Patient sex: F
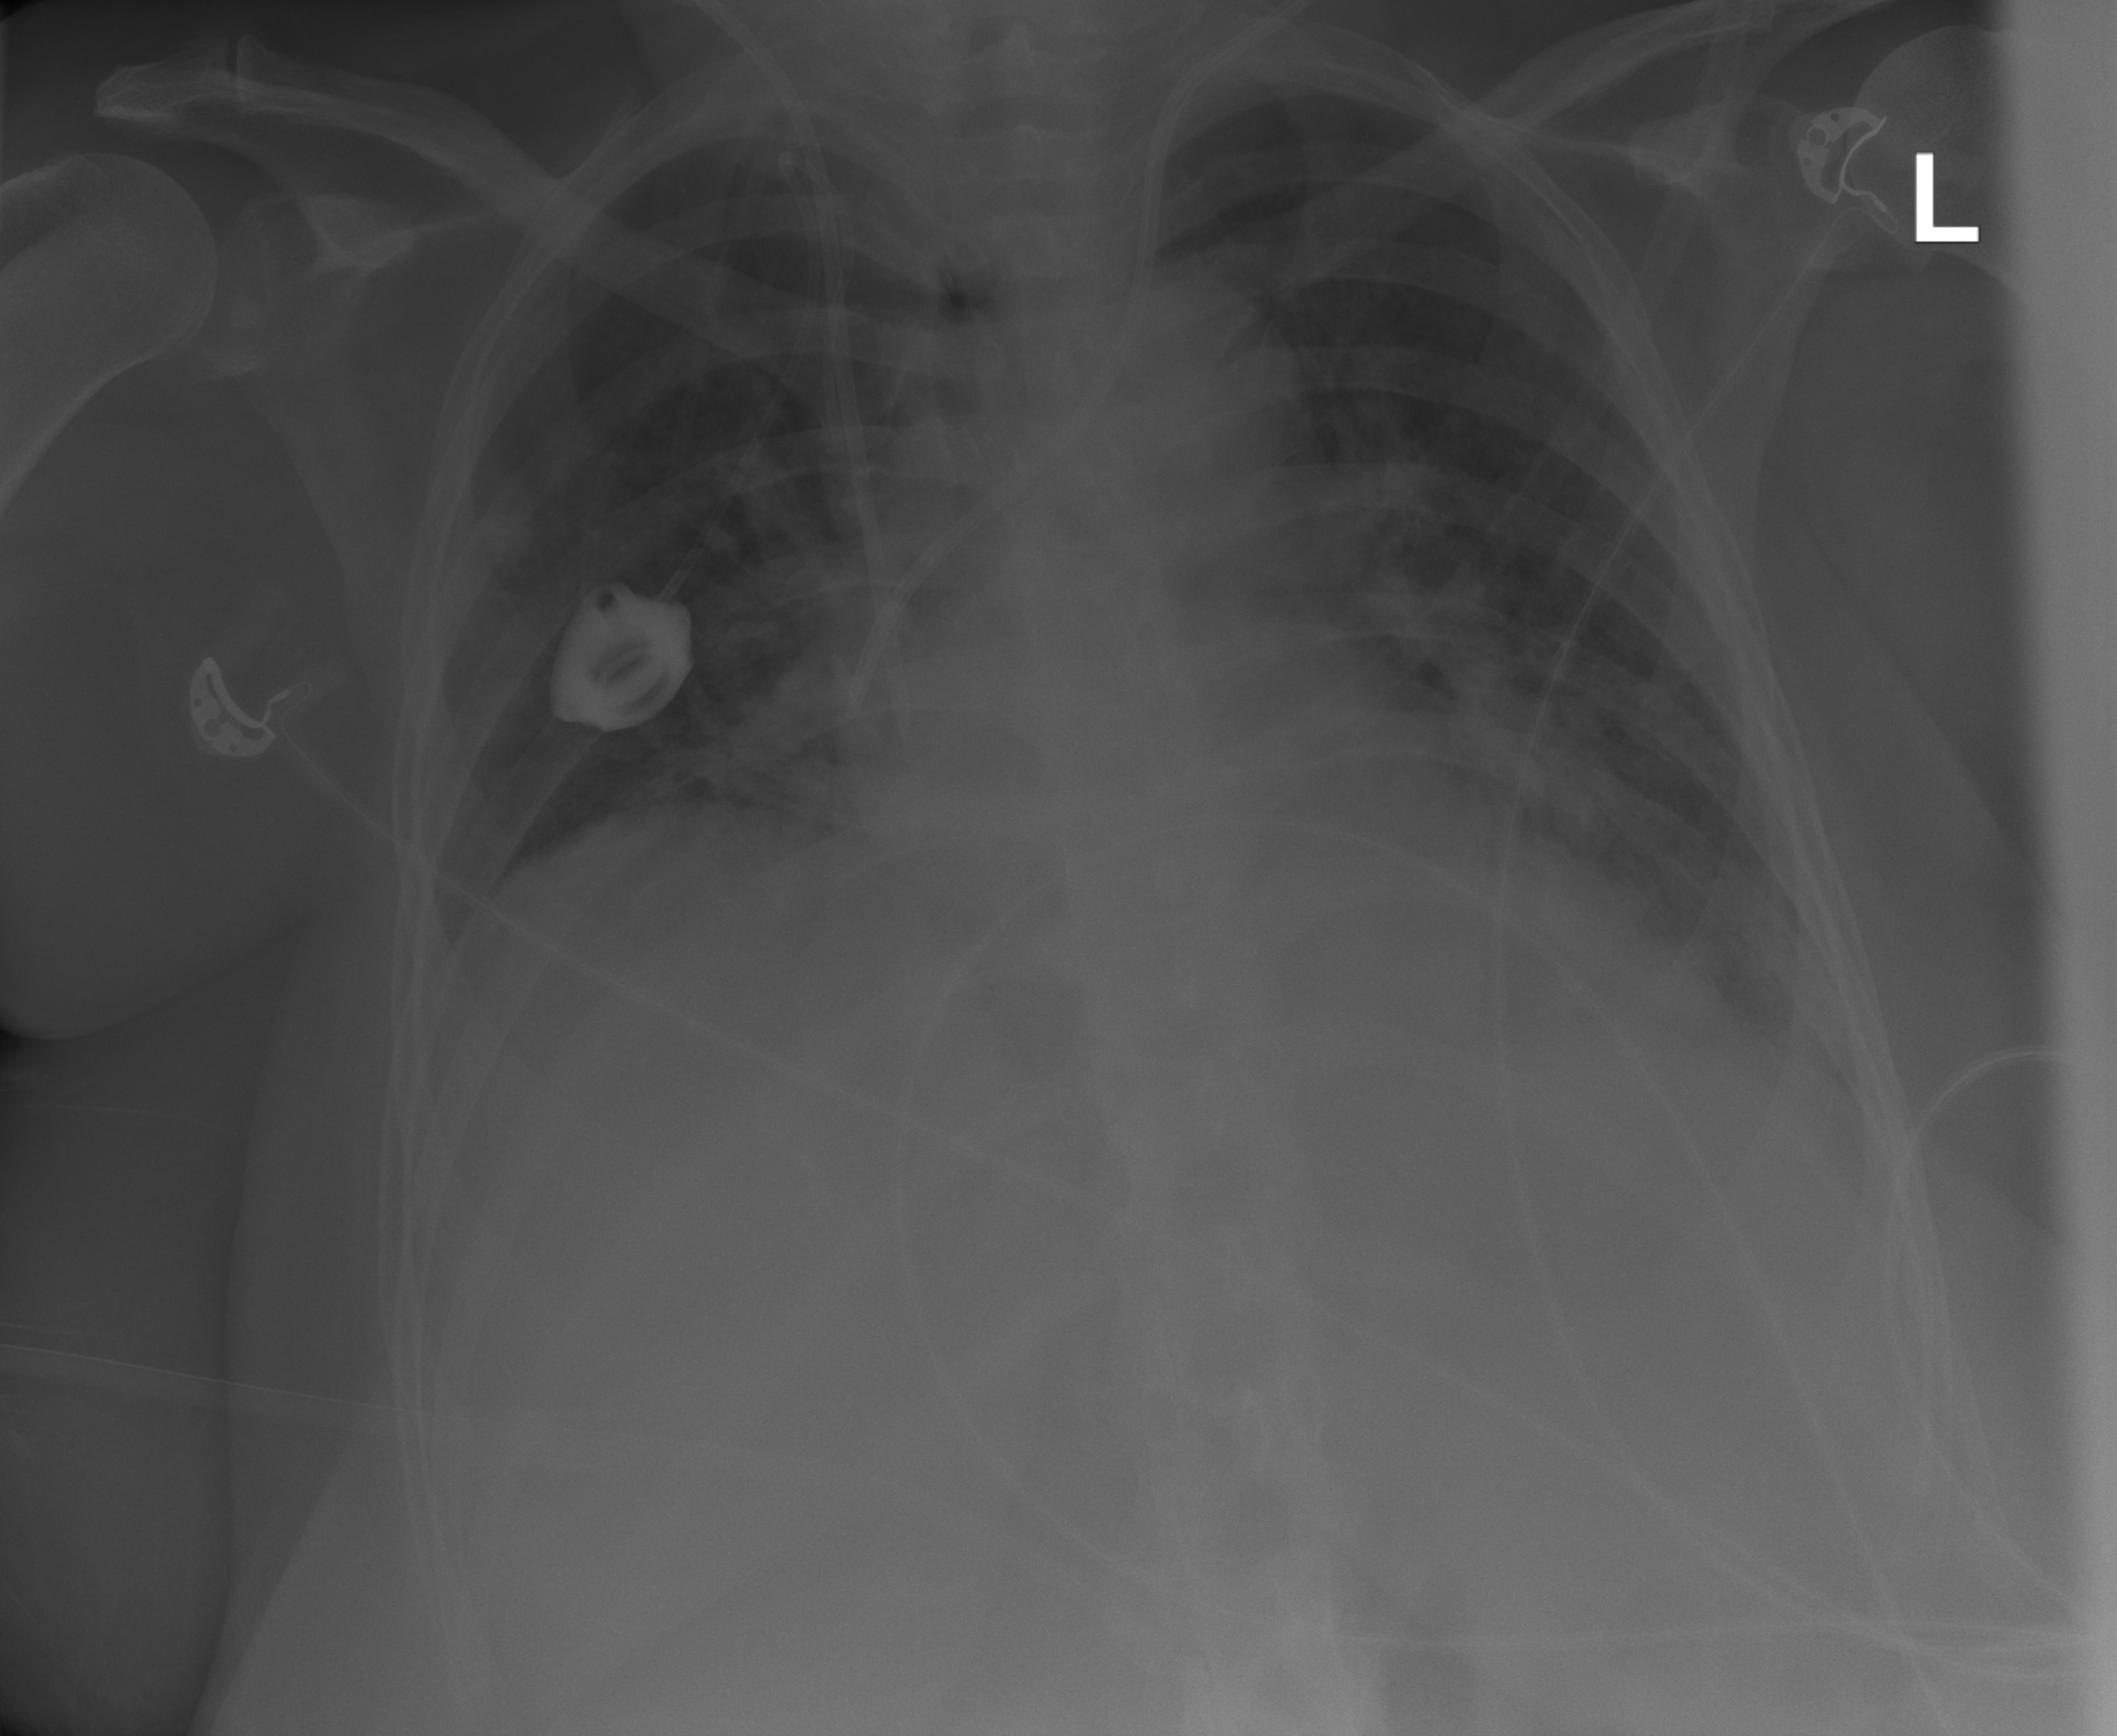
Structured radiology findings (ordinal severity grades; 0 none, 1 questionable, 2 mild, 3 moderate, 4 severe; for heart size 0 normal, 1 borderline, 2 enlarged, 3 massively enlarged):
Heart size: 2
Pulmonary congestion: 2
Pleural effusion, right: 0
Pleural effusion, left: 0
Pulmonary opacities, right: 0
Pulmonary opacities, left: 0
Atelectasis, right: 2
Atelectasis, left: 2